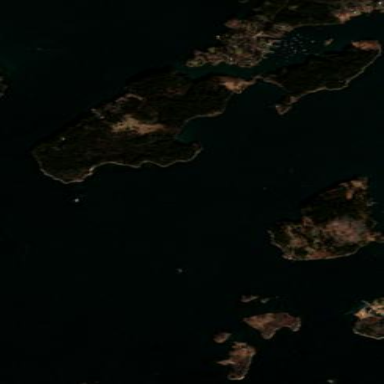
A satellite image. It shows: Island with natural coastline.